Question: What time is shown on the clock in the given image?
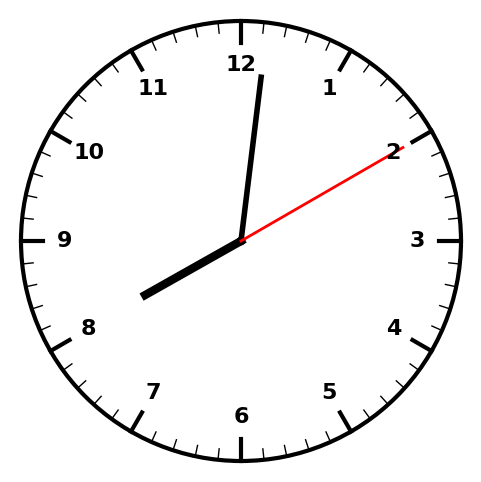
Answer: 08:01:10